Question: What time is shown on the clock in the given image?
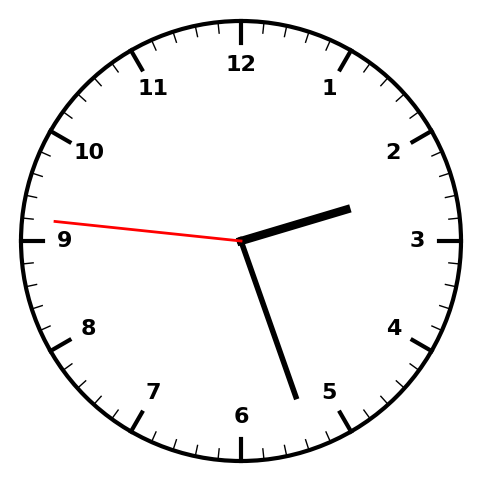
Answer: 02:26:46